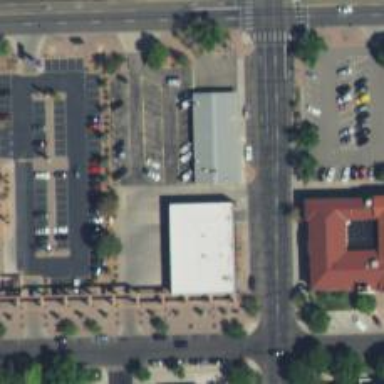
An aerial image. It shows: Parking space is available.